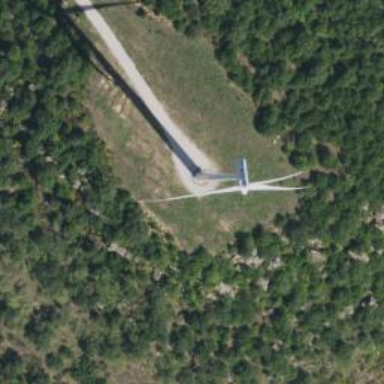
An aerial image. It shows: Wind generator with horizontal axis. The generator is wind turbine.